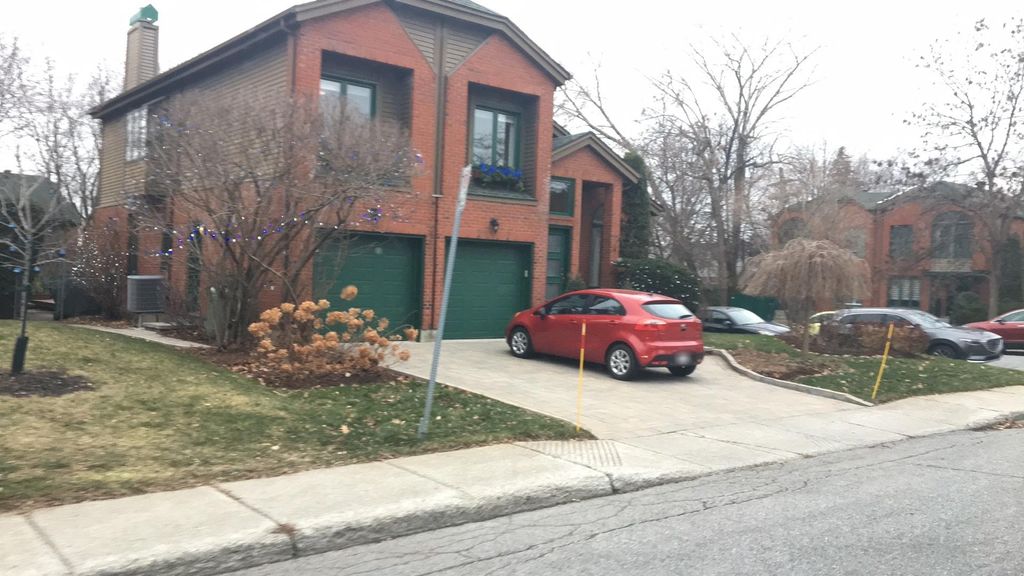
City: montreal